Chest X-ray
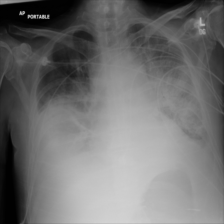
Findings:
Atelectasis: negative
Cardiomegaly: negative
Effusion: positive
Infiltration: positive
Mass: negative
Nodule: negative
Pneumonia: negative
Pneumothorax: negative
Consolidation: negative
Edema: negative
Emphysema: negative
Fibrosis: negative
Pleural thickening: negative
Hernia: negative